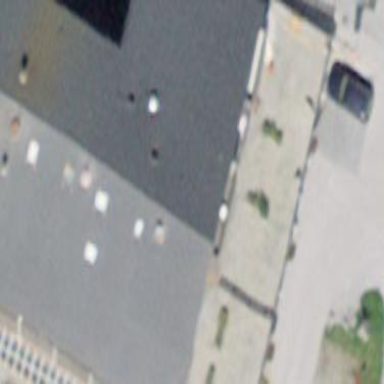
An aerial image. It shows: Residential building with tiled roof.